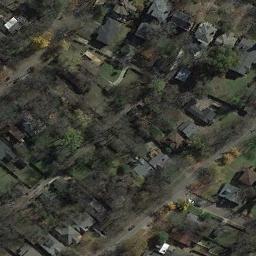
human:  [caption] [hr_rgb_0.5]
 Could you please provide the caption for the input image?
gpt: The medium residential is on the grass next to some trees .

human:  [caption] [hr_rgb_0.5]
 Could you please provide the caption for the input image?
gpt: There are a few cars on the road next to the medium-sized residential area .

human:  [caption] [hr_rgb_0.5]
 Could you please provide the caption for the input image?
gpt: The dense medium residential area has lots of dense houses and some bare trees .

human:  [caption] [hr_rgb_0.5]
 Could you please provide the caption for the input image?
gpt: There are many trees in the middle residential area .

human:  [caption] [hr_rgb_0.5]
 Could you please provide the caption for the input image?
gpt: There are many brown trees and buildings on the medium residential area .